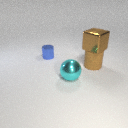
large brown rubber cylinder below large brown metal cube